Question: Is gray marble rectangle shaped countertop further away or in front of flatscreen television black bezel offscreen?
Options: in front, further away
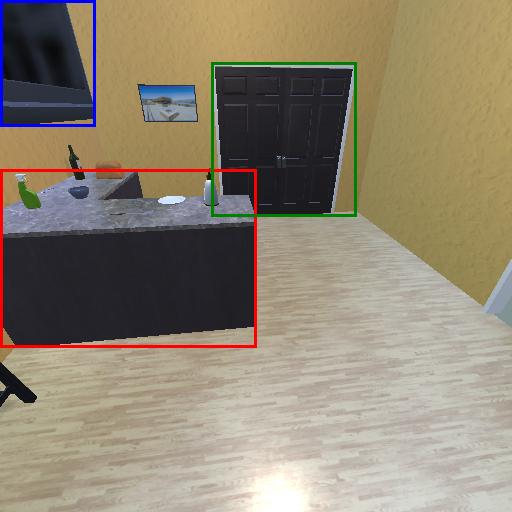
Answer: in front